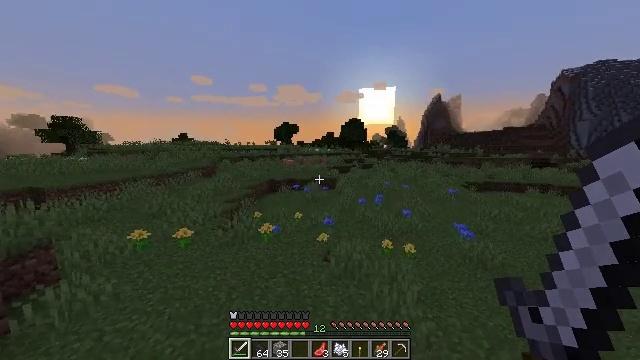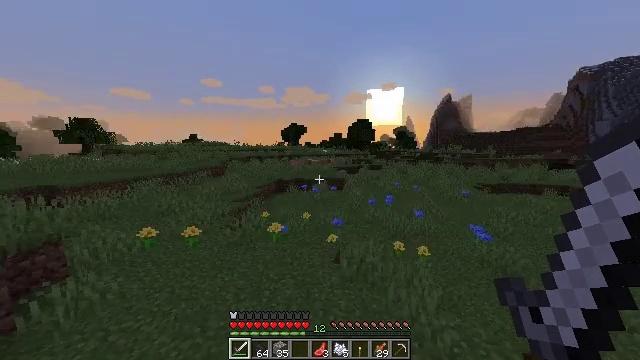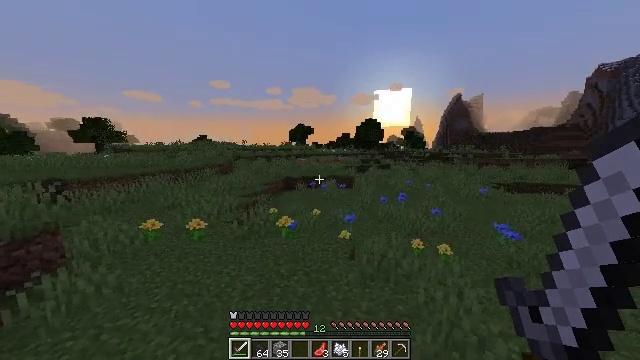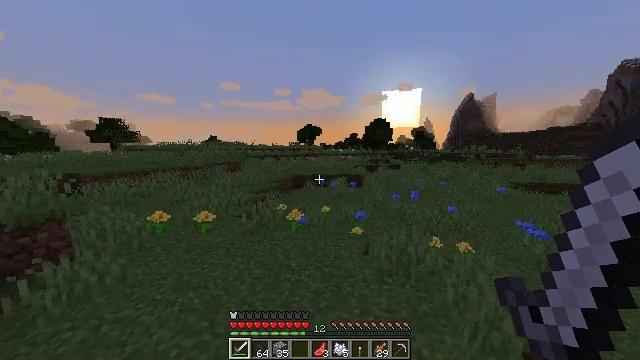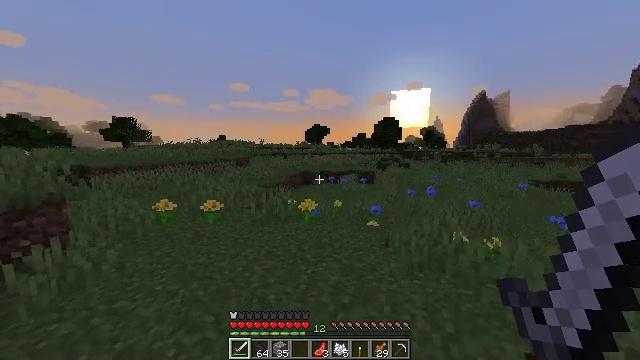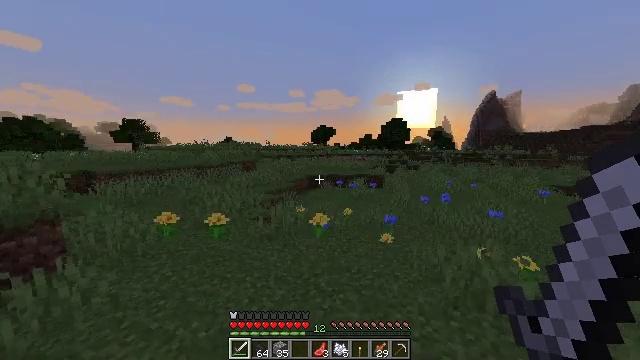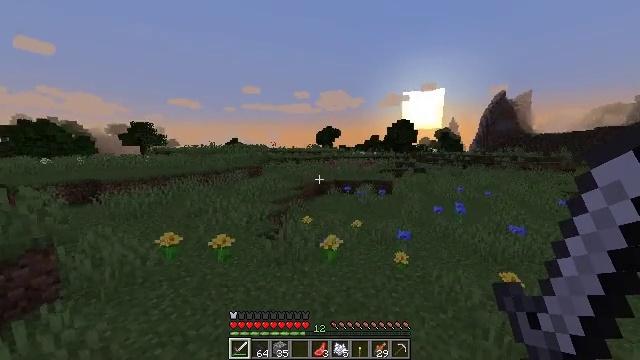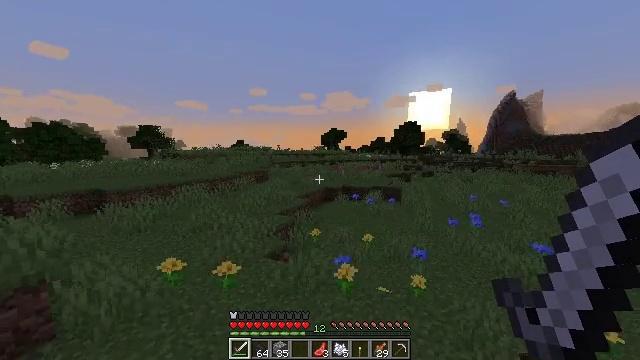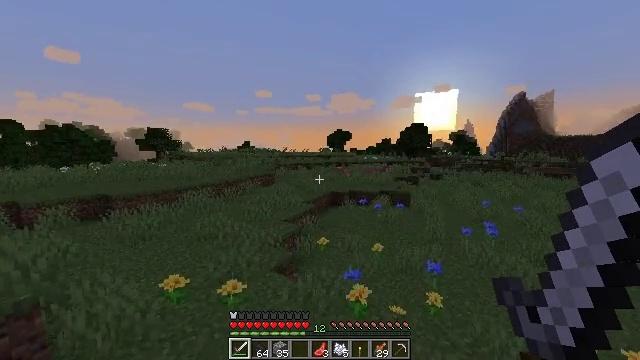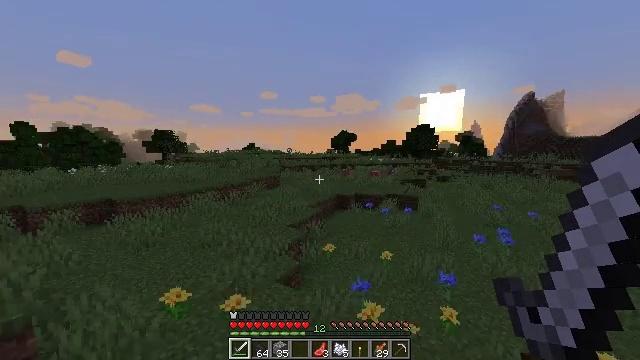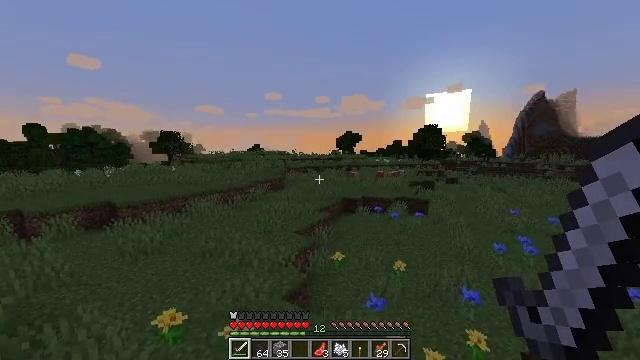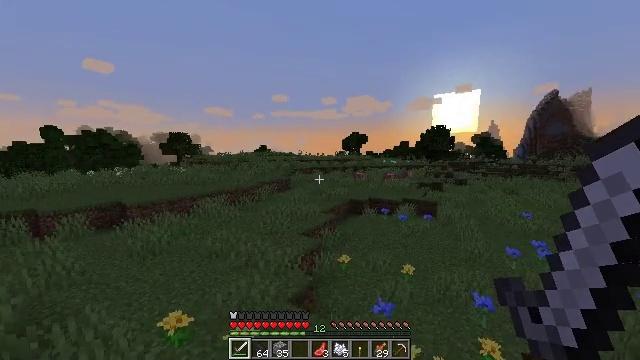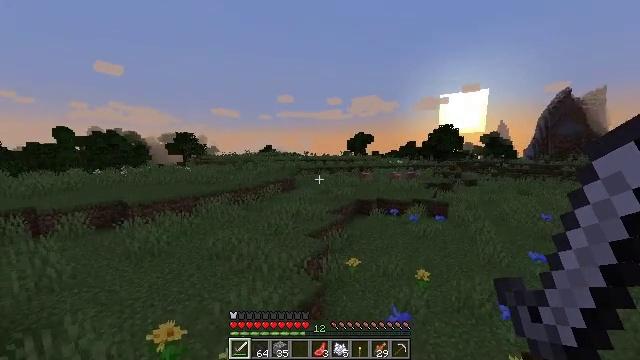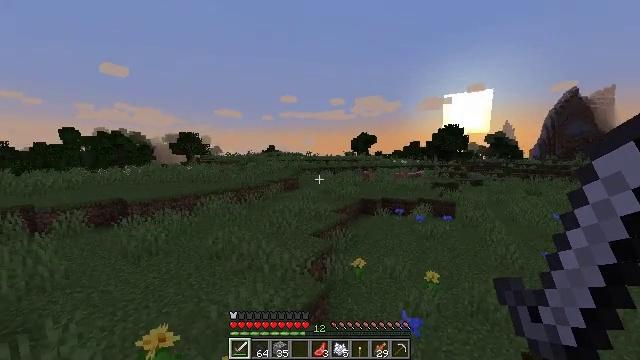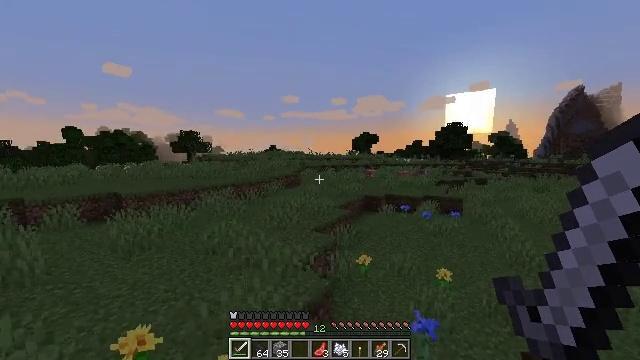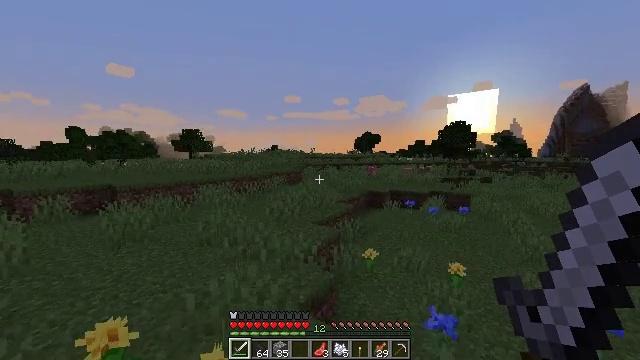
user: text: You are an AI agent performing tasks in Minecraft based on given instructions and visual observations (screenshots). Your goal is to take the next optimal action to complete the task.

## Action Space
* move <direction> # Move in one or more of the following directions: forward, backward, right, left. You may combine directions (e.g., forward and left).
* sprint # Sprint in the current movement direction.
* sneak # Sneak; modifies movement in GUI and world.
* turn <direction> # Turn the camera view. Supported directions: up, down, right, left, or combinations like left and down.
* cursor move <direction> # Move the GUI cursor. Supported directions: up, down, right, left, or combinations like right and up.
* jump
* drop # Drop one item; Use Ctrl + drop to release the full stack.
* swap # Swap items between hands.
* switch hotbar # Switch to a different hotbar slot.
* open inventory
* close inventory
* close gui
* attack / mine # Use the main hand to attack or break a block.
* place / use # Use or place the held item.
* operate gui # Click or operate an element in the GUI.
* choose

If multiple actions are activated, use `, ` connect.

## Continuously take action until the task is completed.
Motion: motion action
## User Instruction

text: Open the furnace and cook salmon.
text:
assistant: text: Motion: move forward and move left, turn left, jump
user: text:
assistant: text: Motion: move forward and move left, turn left, jump
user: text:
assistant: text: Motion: move forward and move left, turn left, jump
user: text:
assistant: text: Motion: move forward and move left, turn left, jump
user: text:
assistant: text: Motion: move forward and move left, turn left, jump
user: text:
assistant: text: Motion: move forward and move left, turn left, jump
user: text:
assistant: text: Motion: move forward and move left, turn left, jump
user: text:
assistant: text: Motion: move forward, turn left, jump
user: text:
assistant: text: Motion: move forward, turn left, jump
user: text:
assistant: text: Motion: move forward, turn left, jump
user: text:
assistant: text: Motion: move forward, turn left, jump
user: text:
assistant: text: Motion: move forward, turn left, jump
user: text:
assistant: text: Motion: move forward, jump
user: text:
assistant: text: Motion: move forward, jump
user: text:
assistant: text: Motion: move forward, jump
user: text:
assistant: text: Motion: move forward, jump
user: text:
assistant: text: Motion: move forward, jump
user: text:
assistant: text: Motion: move forward, jump
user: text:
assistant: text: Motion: move forward, jump
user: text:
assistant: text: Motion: move forward, jump
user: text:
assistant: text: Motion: move forward, jump
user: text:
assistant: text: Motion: move forward, jump
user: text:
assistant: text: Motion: move forward, jump
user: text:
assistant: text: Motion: move forward, jump
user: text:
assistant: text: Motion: move forward, jump
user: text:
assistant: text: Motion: move forward, jump
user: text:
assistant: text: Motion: move forward, jump
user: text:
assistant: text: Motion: move forward, turn right, jump
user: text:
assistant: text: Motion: move forward, turn right, jump
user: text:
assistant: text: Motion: move forward, turn right, jump